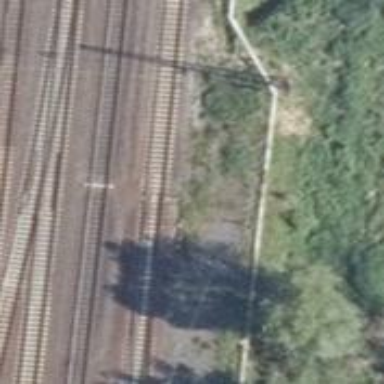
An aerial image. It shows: Railway switch with the turnout on the left side.